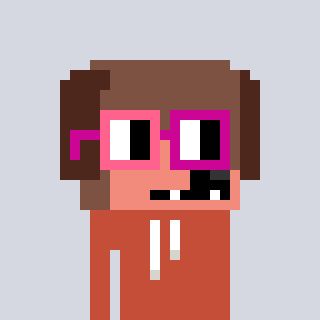
a pixel art character with square pink and red glasses, a dog-shaped head and a rust-colored body on a cool background